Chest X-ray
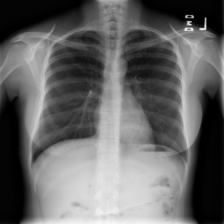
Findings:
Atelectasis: negative
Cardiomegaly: negative
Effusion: negative
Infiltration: negative
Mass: negative
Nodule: negative
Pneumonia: negative
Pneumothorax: negative
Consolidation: negative
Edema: negative
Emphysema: negative
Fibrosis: negative
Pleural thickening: negative
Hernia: negative